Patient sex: F
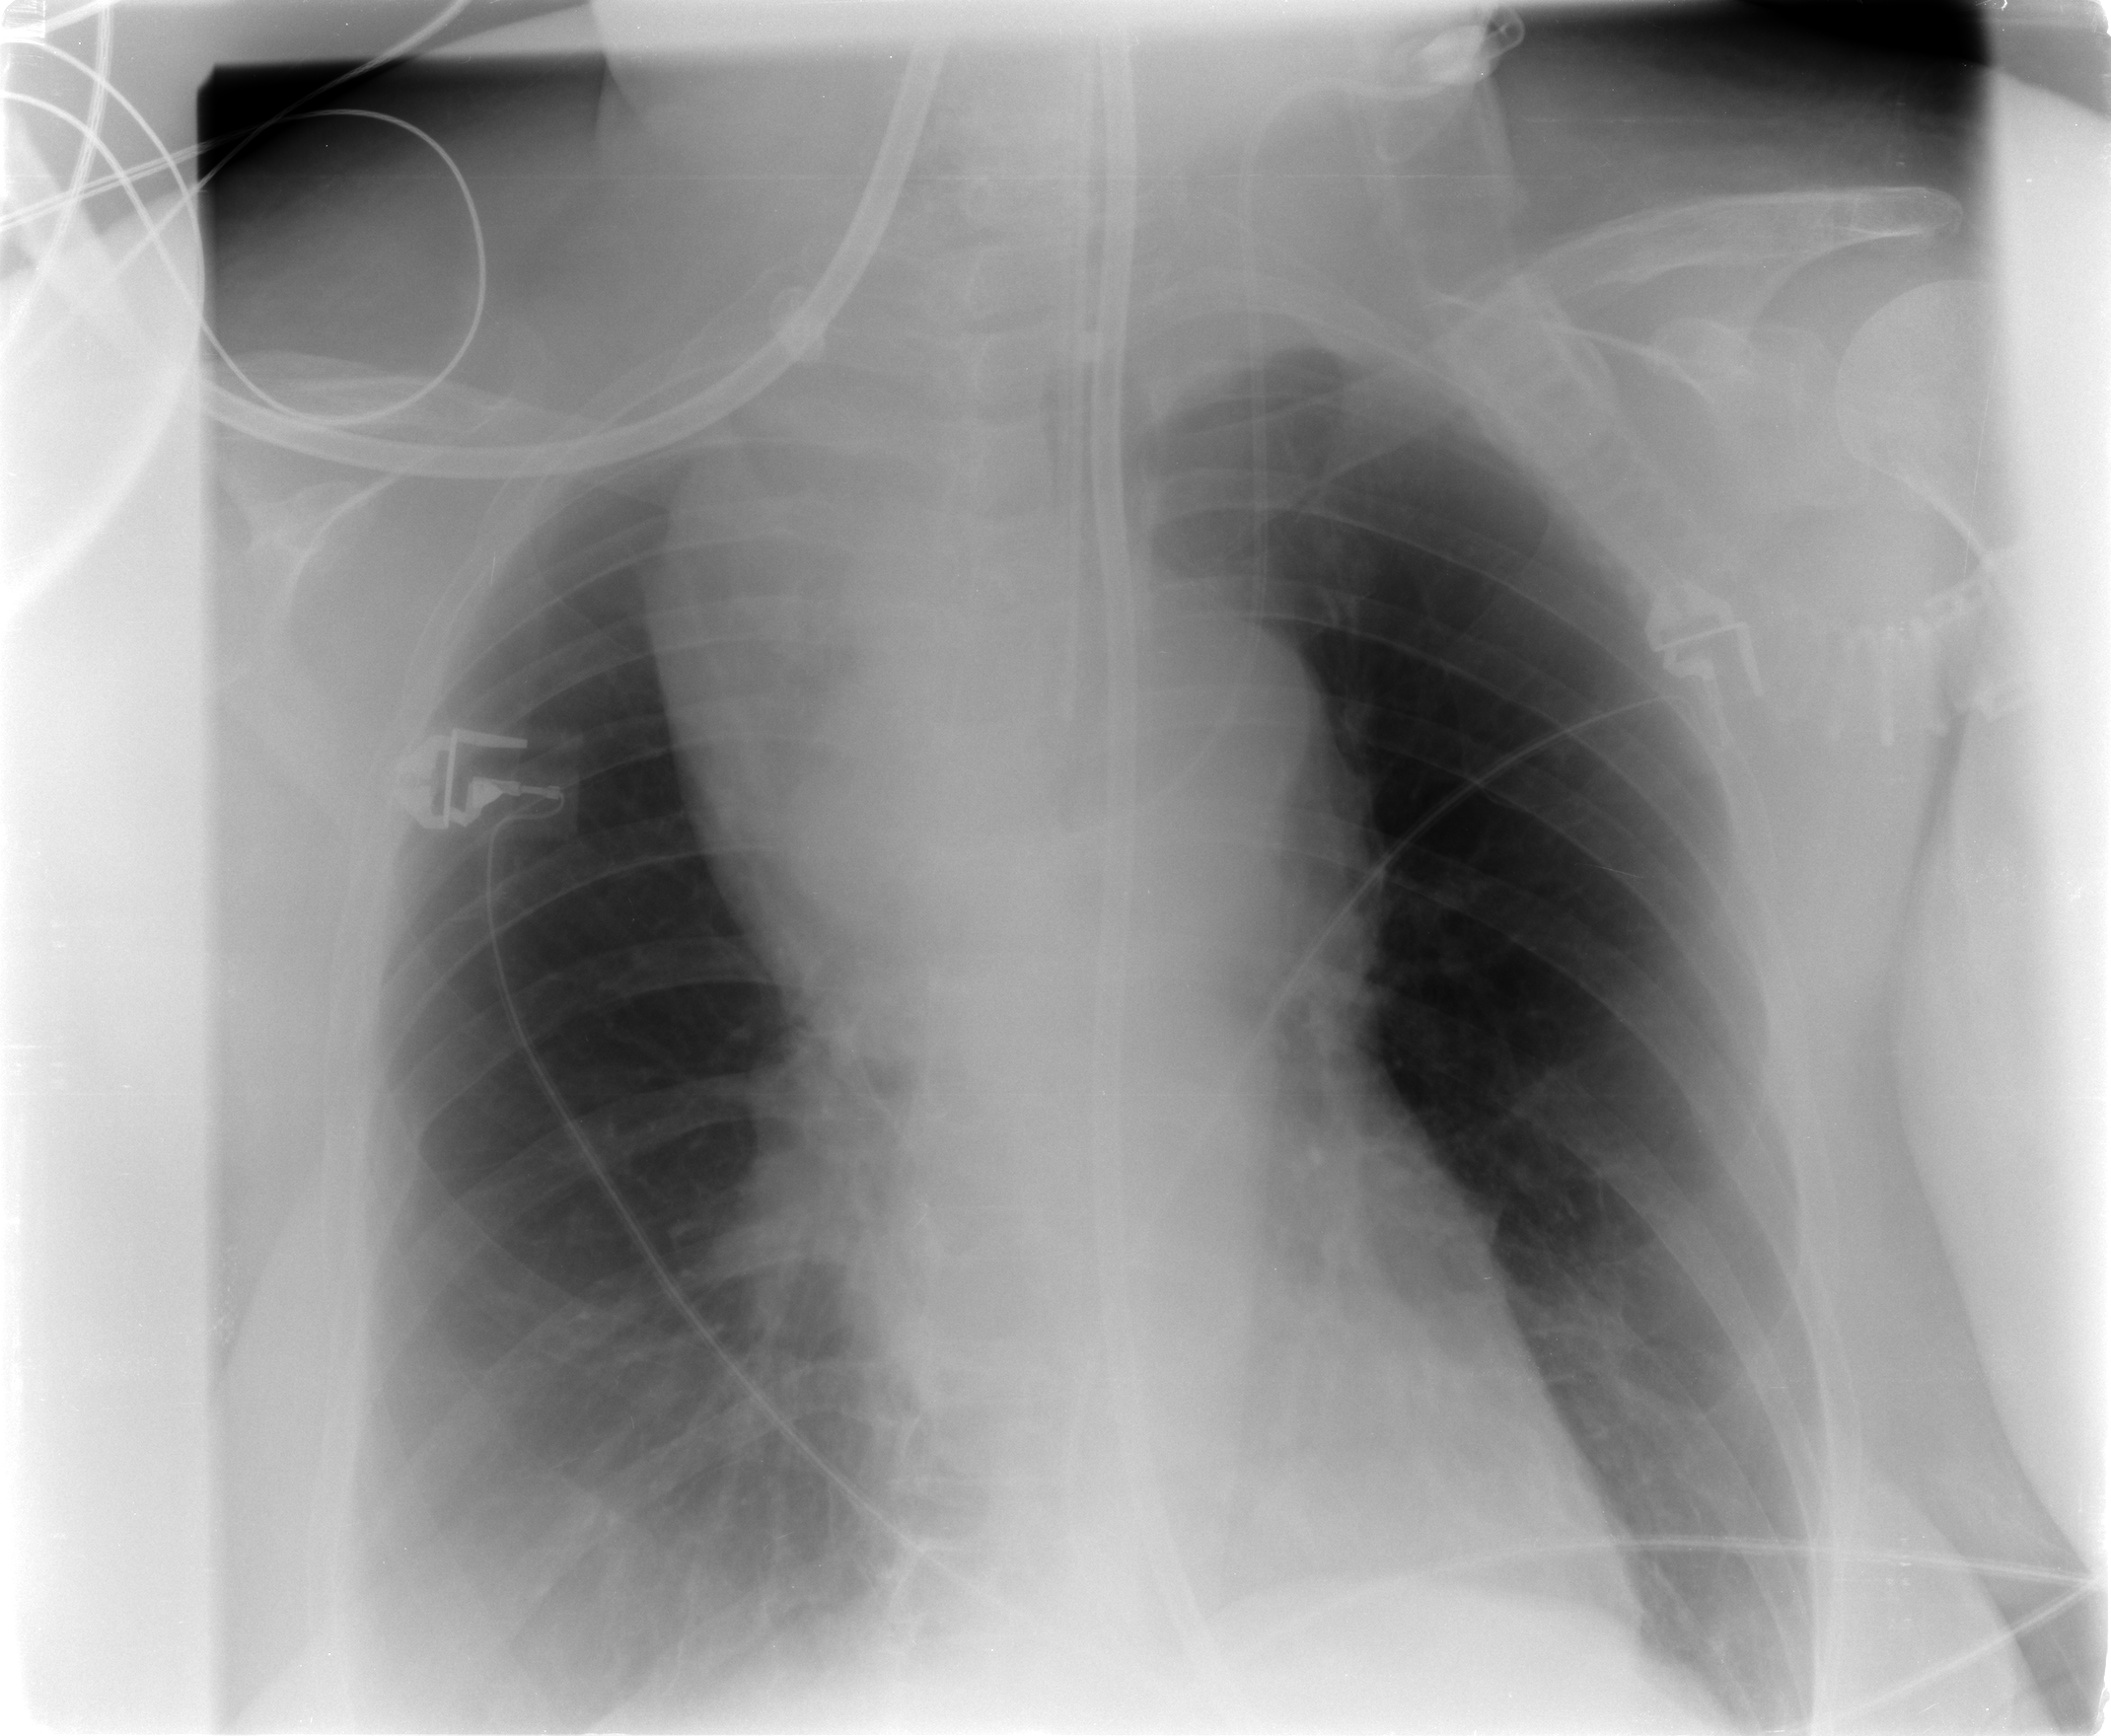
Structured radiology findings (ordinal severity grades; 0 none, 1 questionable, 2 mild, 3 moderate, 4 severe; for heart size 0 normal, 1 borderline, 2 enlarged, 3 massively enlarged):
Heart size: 0
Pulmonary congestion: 0
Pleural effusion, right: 1
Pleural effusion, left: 0
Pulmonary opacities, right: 0
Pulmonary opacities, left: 0
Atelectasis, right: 0
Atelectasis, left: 0